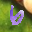
Label: 6